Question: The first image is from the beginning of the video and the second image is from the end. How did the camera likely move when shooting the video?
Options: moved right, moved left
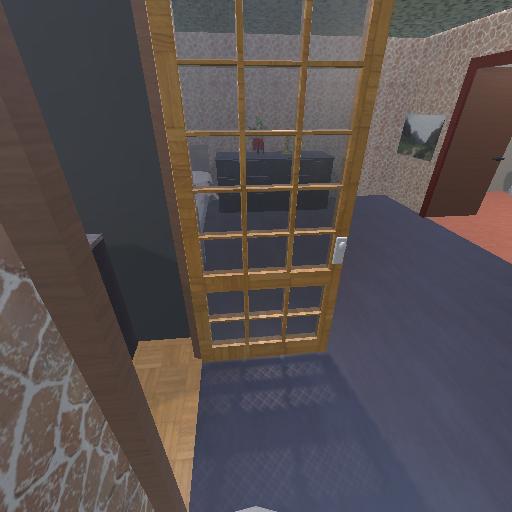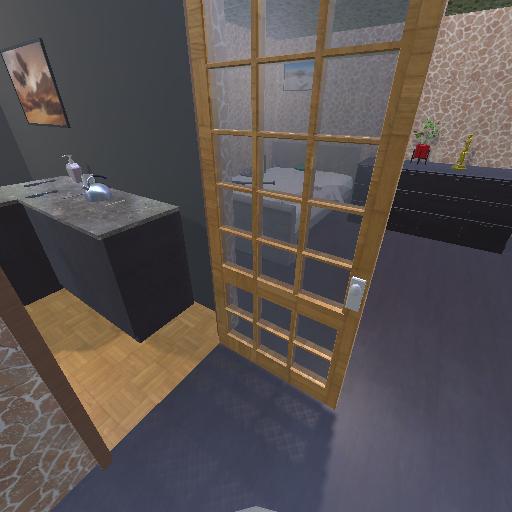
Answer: moved right